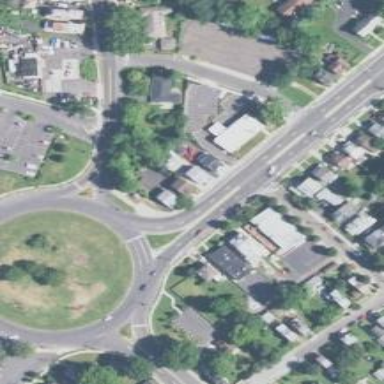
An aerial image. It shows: Primary highway intersecting roundabout.